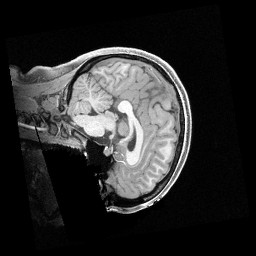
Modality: T1w
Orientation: sagittal
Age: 19
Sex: female
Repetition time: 2.4 s
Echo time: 0.00222 s